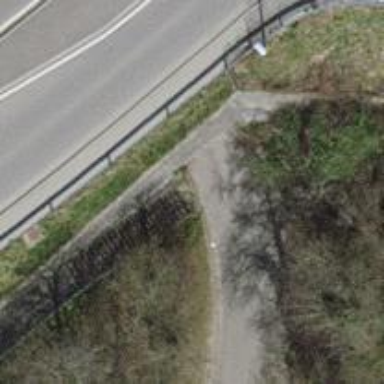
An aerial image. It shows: Residential road with tunnel.